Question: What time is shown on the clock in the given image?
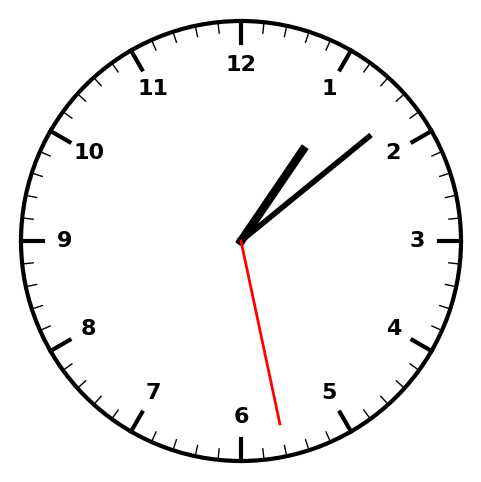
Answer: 01:08:28